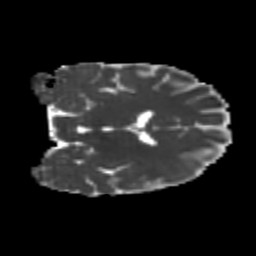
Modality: MD
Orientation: coronal
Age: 22
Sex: female
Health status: healthy
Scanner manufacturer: philips
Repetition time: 7.384 s
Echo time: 0.08599 s